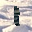
Label: 1